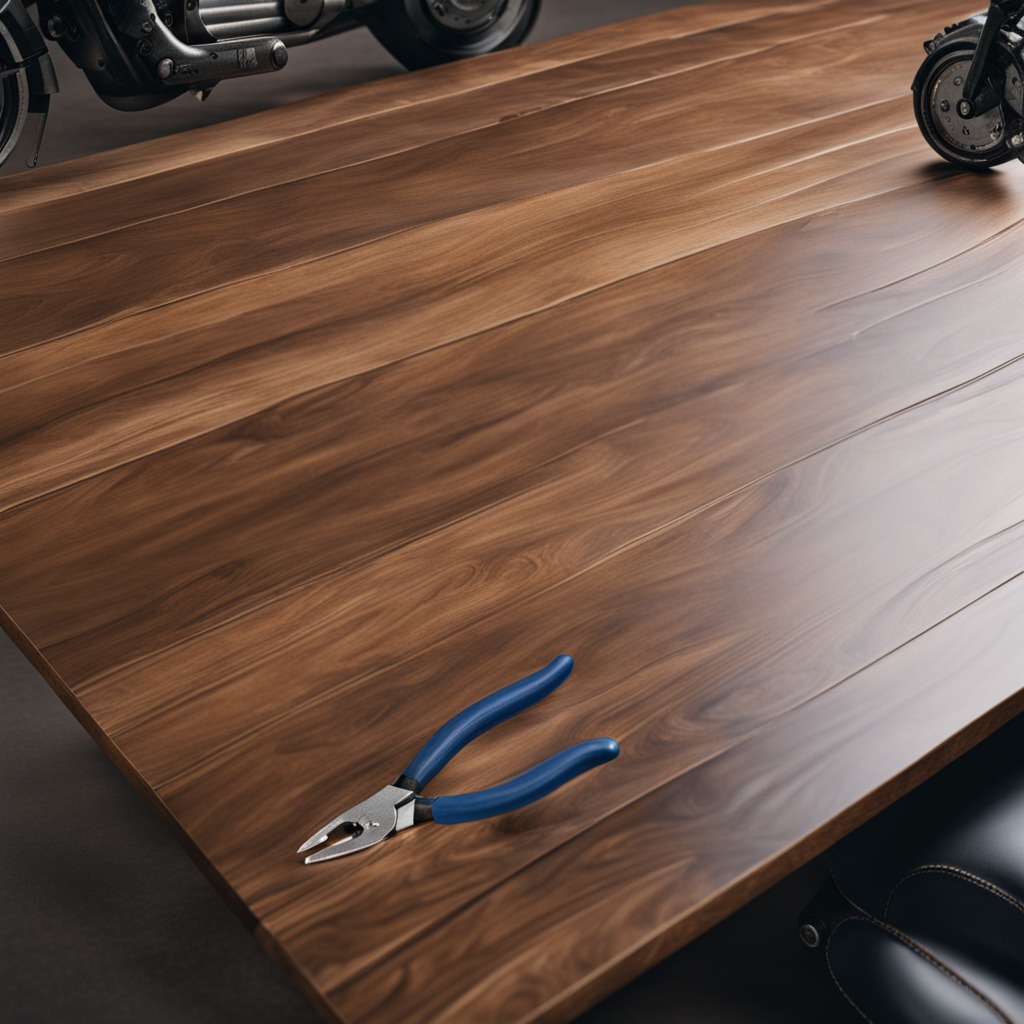
A plier is lying on the oil-spilled wooden table in a vintage motorcycle garage.